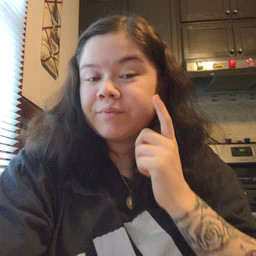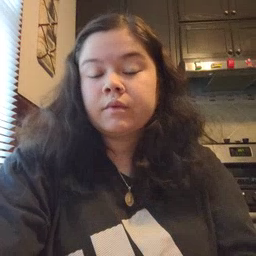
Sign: animal